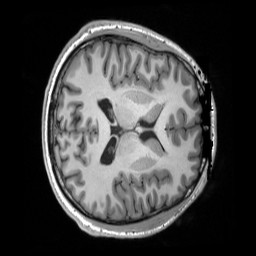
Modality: T1w
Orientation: axial
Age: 29